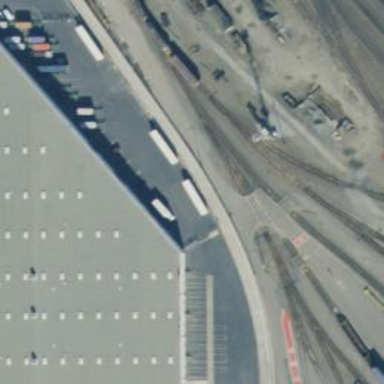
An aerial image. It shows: Rail spur service.